Interaction volume radius: 5 \u00c5
Interaction volume height: 10 \u00c5
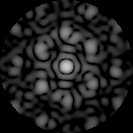
Disorder parameter: 0.4431